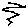
Label: zigzag